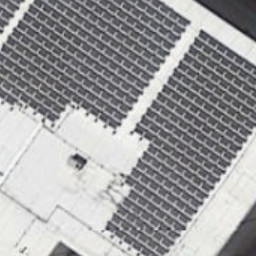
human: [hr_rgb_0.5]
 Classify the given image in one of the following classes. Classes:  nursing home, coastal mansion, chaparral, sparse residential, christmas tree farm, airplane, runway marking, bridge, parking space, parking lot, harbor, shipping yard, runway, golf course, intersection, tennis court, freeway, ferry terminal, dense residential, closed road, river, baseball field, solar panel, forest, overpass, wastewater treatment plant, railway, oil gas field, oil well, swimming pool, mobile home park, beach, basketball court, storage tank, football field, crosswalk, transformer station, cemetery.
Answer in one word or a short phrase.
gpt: solar panel